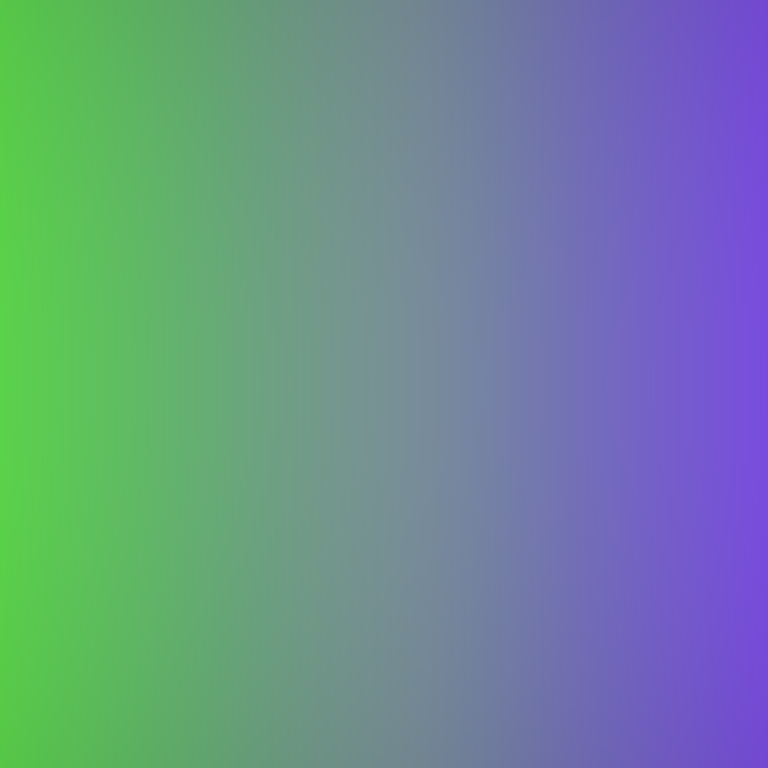
Abstract light effect, smooth gradient from vibrant green to deep purple, calm atmosphere, soft glow, no room, no furniture, no objects.